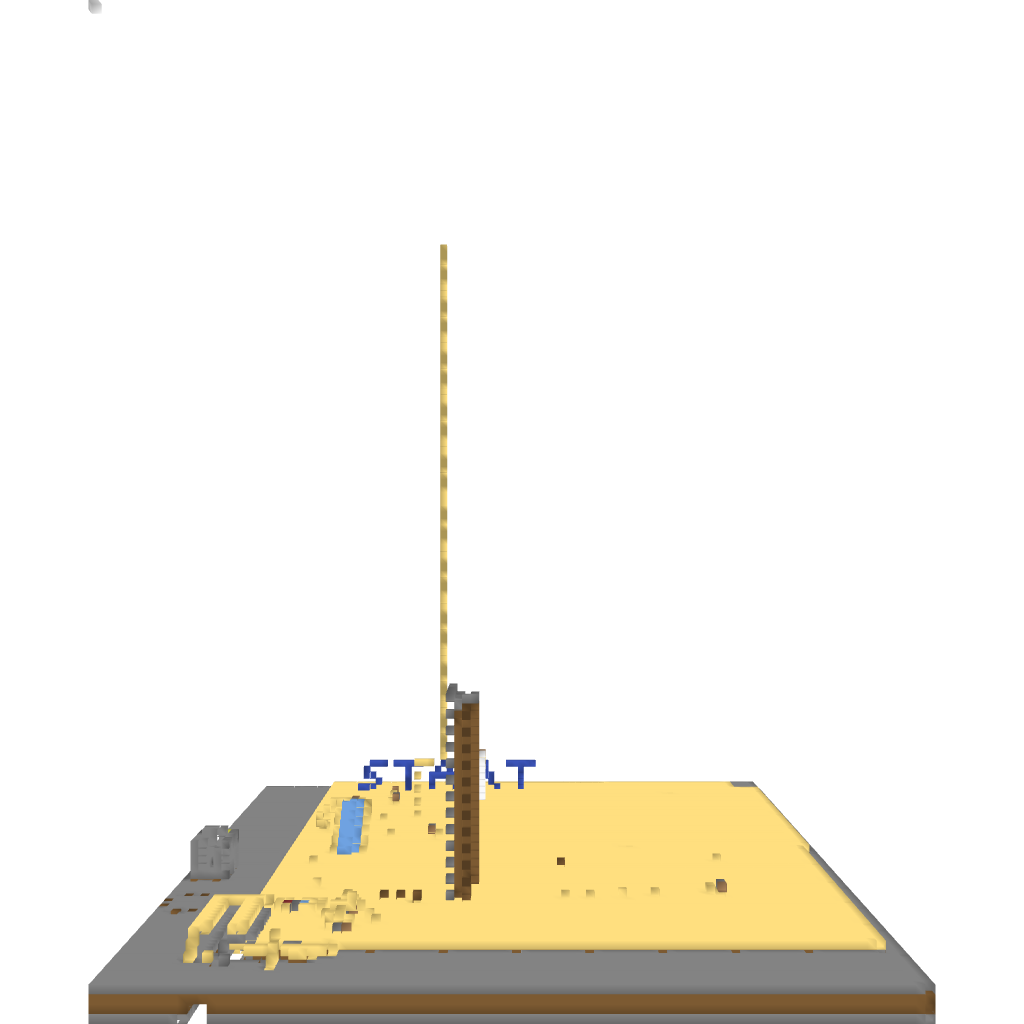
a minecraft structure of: MouseTrap bad low quality